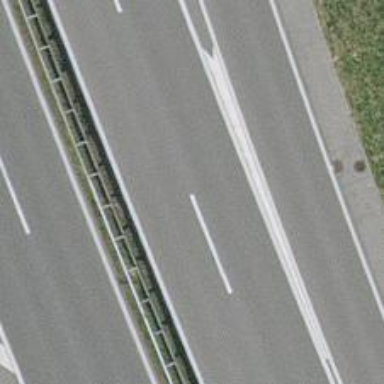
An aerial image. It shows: Motorway.